Aerial crown-view tile of a tropical tree (Barro Colorado Island, Panama), acquired 20250124:
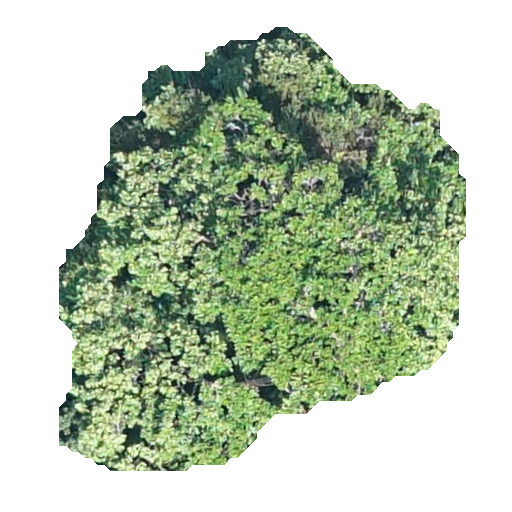
Species: Simarouba amara
GBIF accepted scientific name: Simarouba amara
Crown area: 194.574 m²